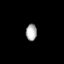
Tissue: prostate
Cell type: Myeloid cells
Senescence score: 0.7557
Nuclear area (px): 178
Mean DAPI intensity: 172.157